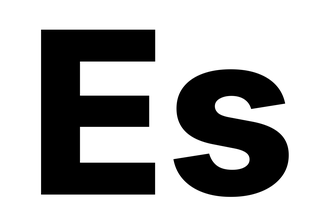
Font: Inter_ExtraBold